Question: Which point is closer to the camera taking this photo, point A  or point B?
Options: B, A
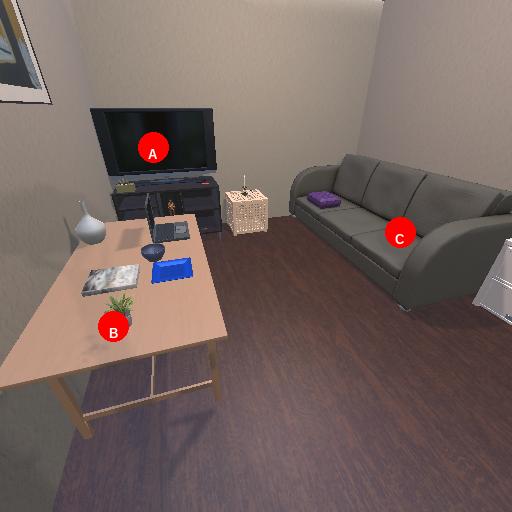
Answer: B